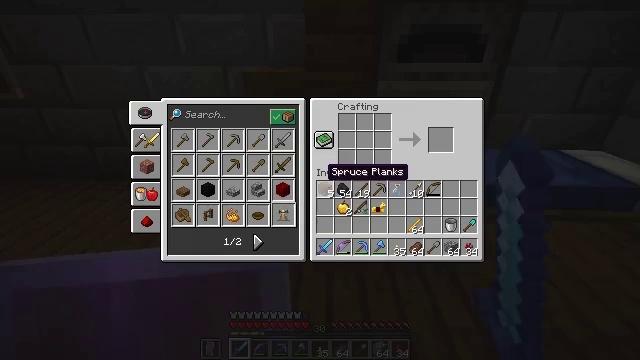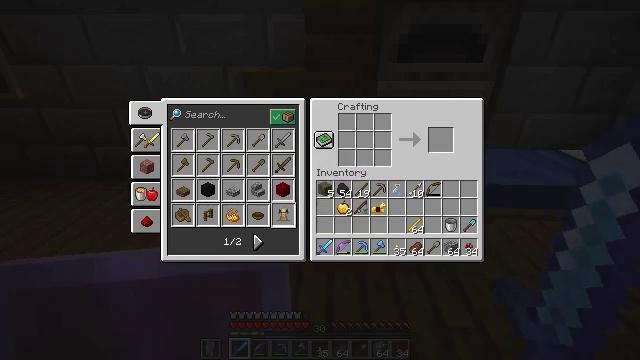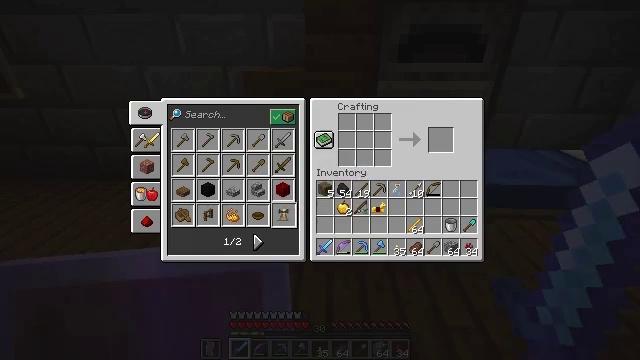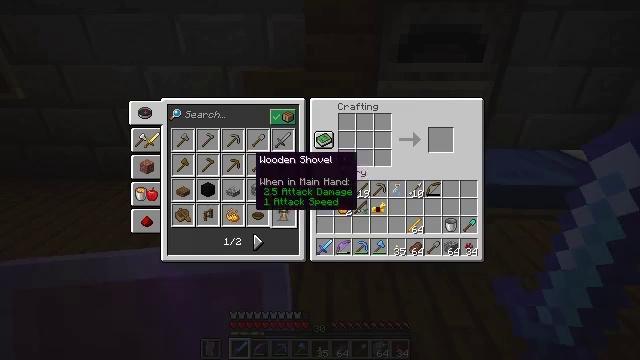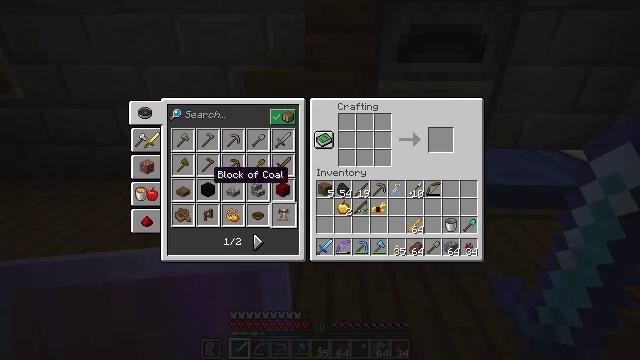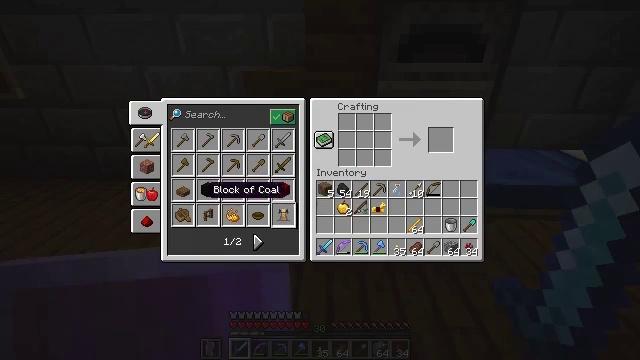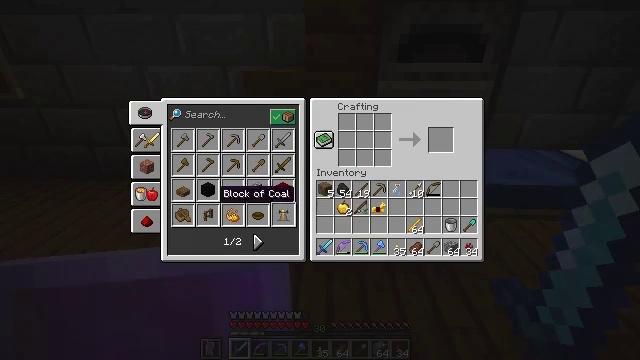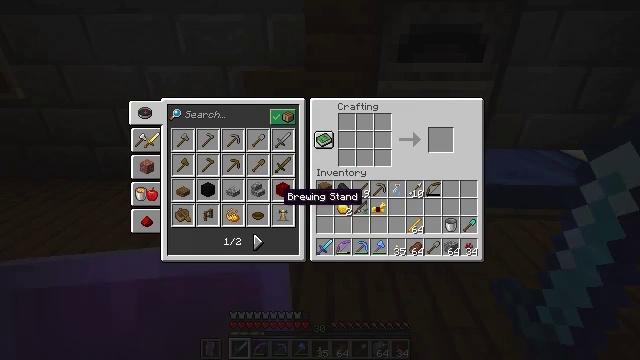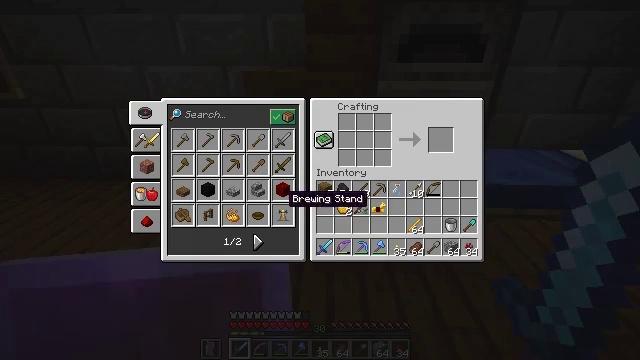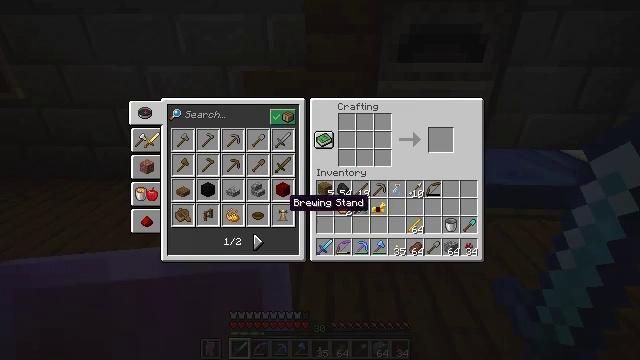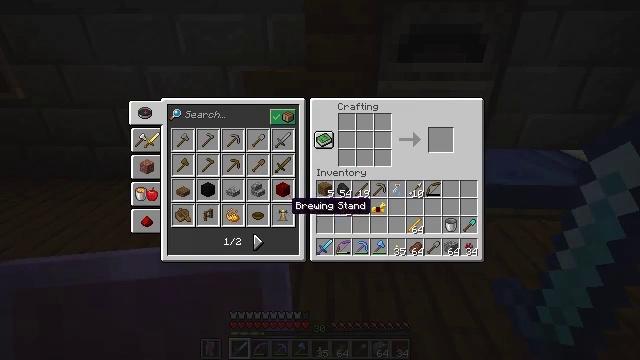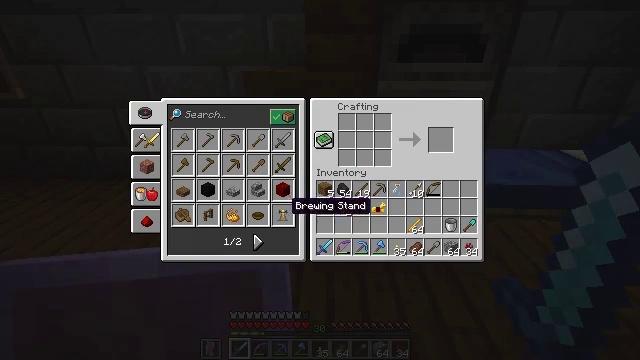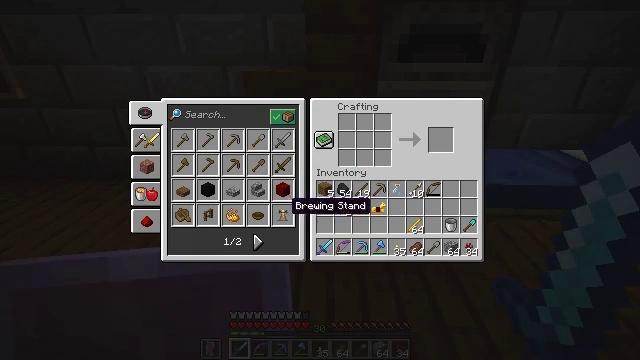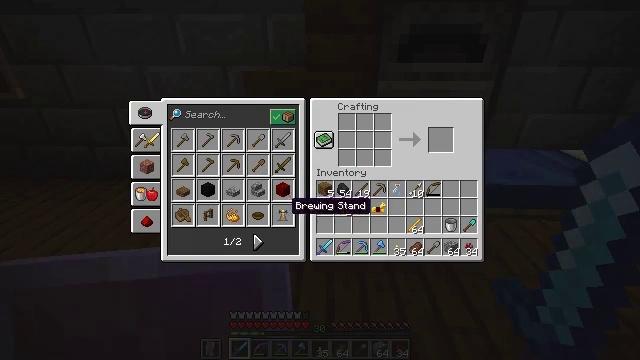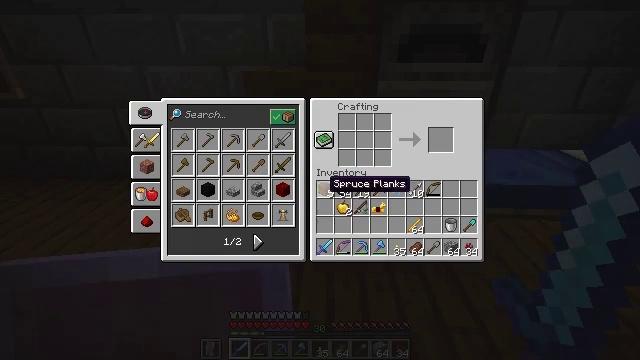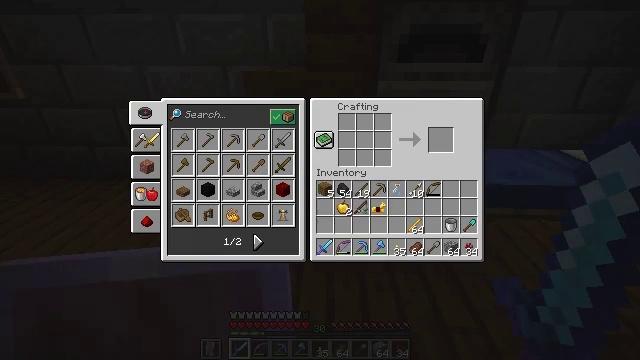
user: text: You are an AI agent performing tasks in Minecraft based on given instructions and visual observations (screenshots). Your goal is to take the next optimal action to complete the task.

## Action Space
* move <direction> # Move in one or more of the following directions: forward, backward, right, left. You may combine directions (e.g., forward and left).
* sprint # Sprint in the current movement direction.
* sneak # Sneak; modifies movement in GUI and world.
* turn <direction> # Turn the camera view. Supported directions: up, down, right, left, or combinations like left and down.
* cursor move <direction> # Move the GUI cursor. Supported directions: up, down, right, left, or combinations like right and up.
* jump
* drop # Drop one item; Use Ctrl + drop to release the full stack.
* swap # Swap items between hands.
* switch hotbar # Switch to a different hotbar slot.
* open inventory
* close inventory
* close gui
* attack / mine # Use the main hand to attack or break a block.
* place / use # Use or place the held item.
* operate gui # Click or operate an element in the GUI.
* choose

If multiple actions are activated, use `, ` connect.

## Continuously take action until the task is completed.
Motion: motion action
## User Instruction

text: Craft a brewing stand using blaze rod and cobblestones.
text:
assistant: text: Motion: no_op
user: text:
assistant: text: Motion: cursor move left
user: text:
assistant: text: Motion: cursor move left and up
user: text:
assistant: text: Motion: cursor move left and down
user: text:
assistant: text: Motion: cursor move down
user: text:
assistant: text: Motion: cursor move right
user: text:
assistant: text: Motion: cursor move right
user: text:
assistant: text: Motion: no_op
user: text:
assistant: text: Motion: no_op
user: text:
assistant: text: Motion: no_op
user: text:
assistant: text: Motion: operate gui
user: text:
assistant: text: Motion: operate gui
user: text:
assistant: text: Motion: no_op
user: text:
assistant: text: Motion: cursor move right and up
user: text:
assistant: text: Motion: cursor move right and up
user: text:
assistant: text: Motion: no_op
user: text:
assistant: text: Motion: cursor move left and down
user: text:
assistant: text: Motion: cursor move left and down
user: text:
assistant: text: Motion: cursor move left and down
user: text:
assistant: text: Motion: cursor move left
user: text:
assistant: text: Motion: cursor move left
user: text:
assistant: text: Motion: no_op
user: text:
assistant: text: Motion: no_op
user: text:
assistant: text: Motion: operate gui
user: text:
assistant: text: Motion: operate gui
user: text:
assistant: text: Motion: cursor move right and up
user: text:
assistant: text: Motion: cursor move right and up
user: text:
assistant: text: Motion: cursor move right
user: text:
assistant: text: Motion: no_op
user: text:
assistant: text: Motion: no_op